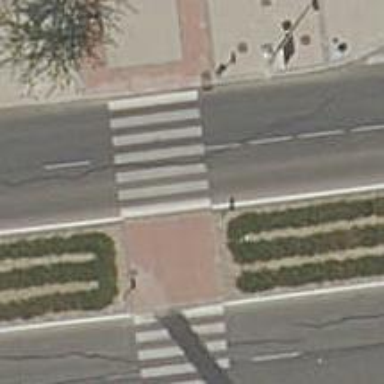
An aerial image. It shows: Zebra crossing on the road.